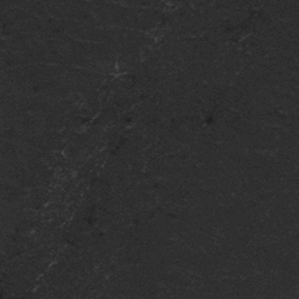
Label: frost